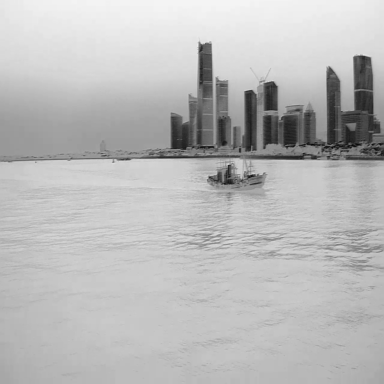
There is a bulk_carrier in the infrared image.